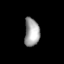
Tissue: lung
Cell type: Others
Senescence score: 0.5655
Nuclear area (px): 416
Mean DAPI intensity: 160.906